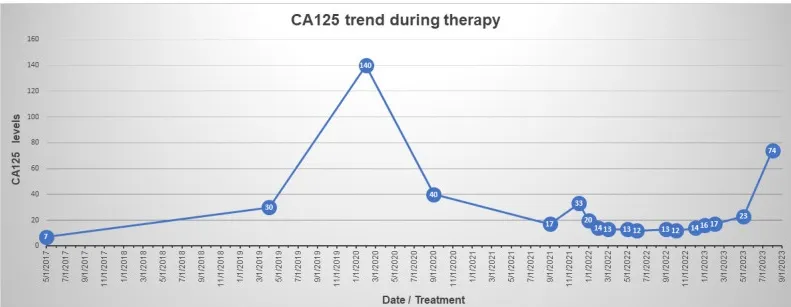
Timeline of CA125 levels and the treatments received by the patient.
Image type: chart (chart)